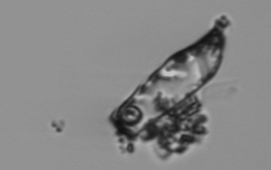
Label: Delphineis